Field crop: maize
Growth stage: 1
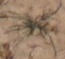
Species: lolium